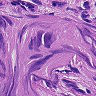
Metastatic tissue present: yes